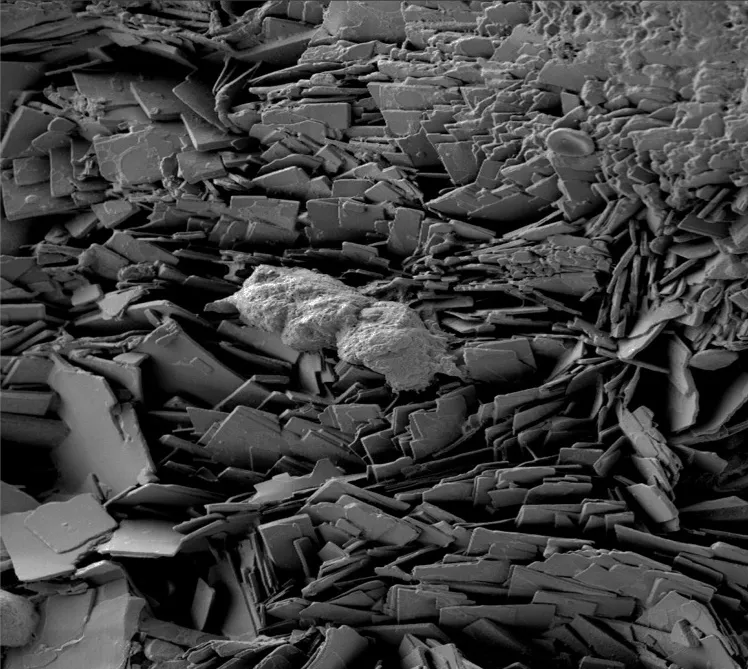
SEM of the surface of whole specimens and of the core of fractured specimens demonstrating stones composed almost entirely of smooth plates.
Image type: medical_photograph (other_medical_photograph)